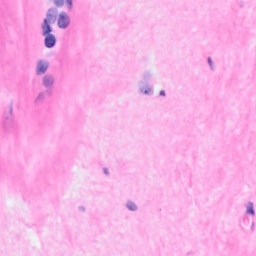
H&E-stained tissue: Breast